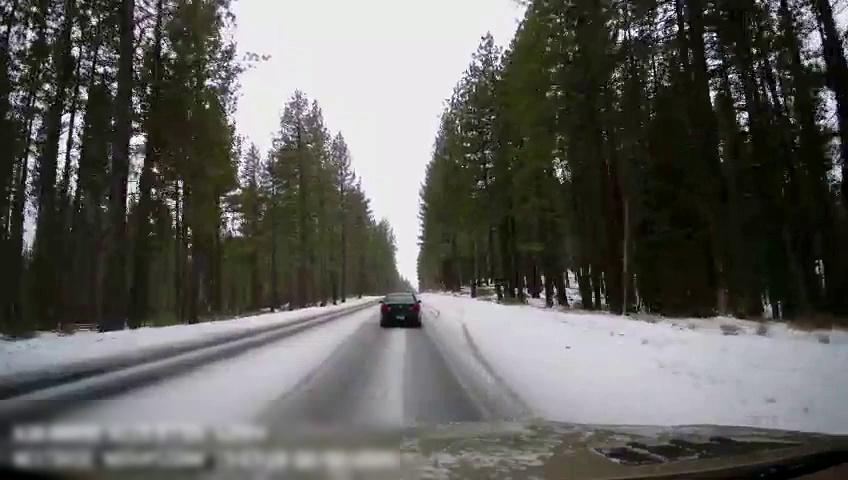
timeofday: Day
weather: Snowy
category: Drivable Space
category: Vehicles | Car
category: Lanes | Current Lane